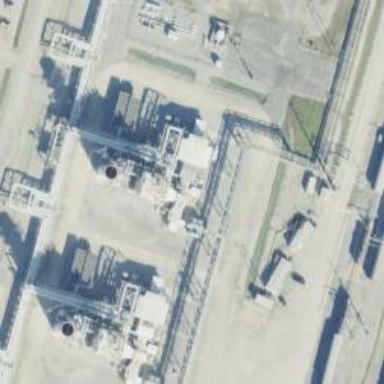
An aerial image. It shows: Gas turbine generator is in use.